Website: bh-photo
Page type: address-validator
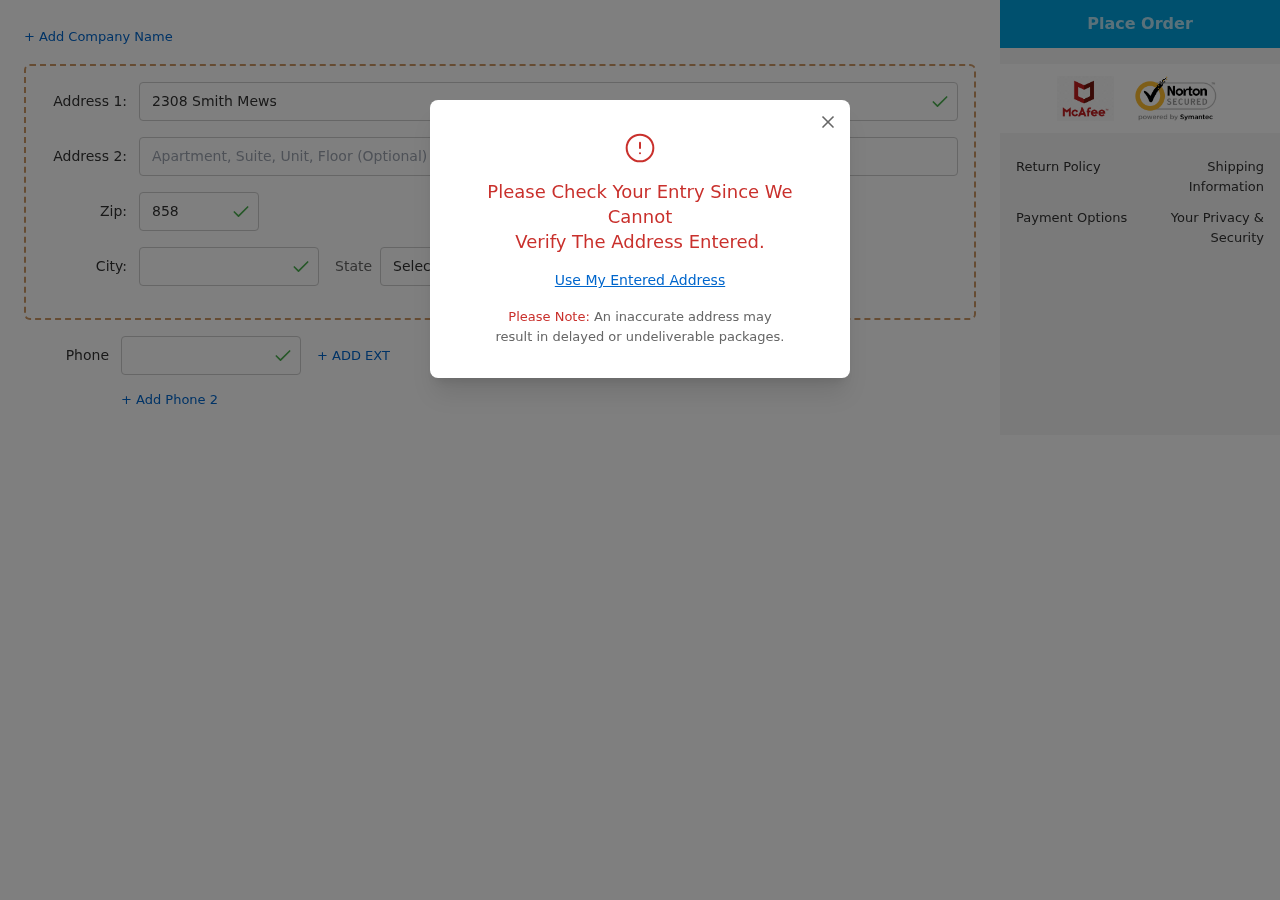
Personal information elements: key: PII_CITY
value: Port Jeffreyside
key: PII_PHONE
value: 4759739622
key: PII_POSTCODE
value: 85834
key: PII_STATE_ABBR
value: IL
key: PII_STREET
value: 2308 Smith Mews